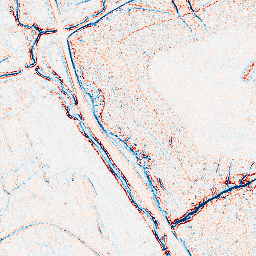
Category: edge_preserving
Decomposition family: bilateral
Decomposition parameters: d: 5
sigma_color: 150
sigma_space: 150
Upsampling method: quadratic
Upsampling parameters: scale: 8
Upsampling scale: 8